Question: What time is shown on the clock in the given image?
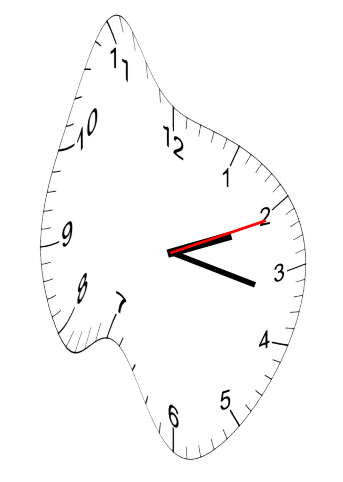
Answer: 02:17:11